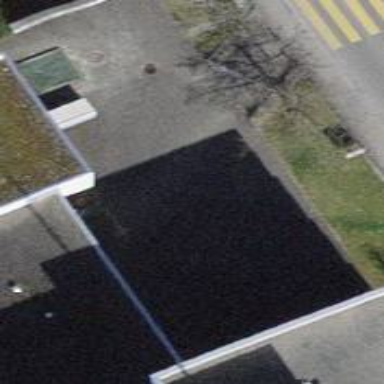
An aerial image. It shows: Kindergarten.